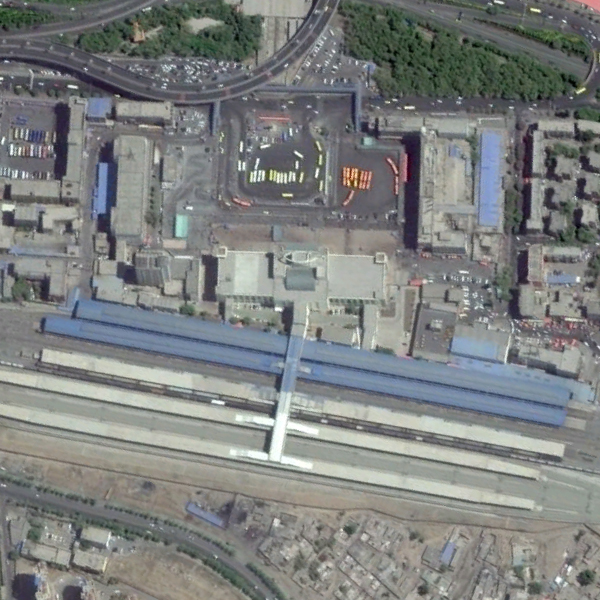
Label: RailwayStation